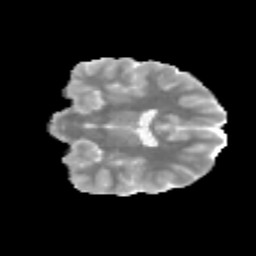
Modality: MD
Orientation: coronal
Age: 13
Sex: male
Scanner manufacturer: siemens
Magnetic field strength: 3 T
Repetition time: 3.8 s
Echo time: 0.07 s